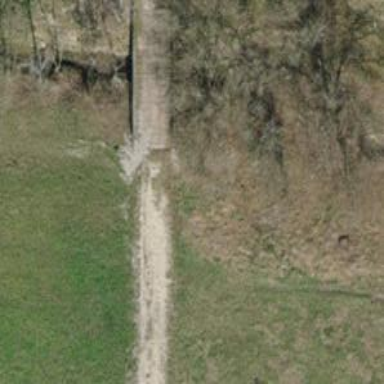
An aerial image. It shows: Gravel track road with bridge.